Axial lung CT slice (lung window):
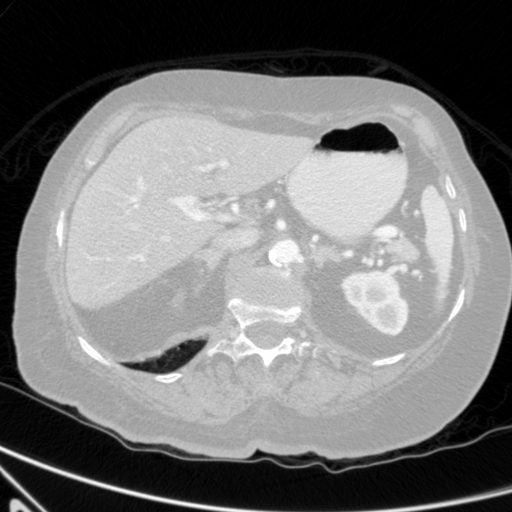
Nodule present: no